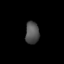
Tissue: lung
Cell type: Pericytes
Senescence score: 0.5428
Nuclear area (px): 301
Mean DAPI intensity: 81.292